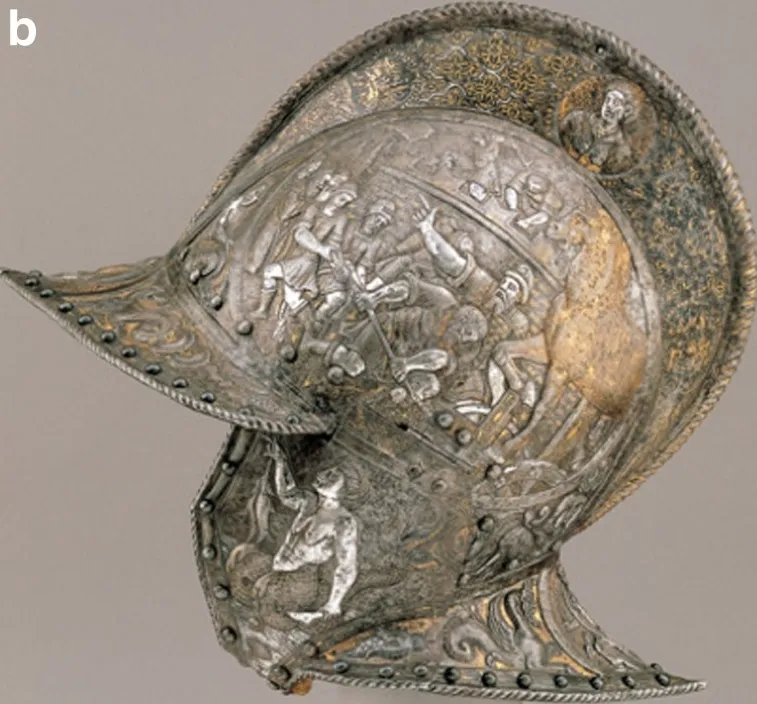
Note the similarity with an armored helmet (b).
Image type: radiology (ct)